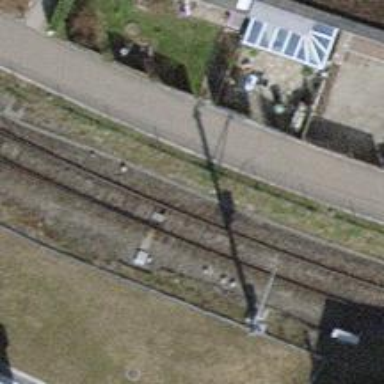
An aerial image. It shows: Railway switch.